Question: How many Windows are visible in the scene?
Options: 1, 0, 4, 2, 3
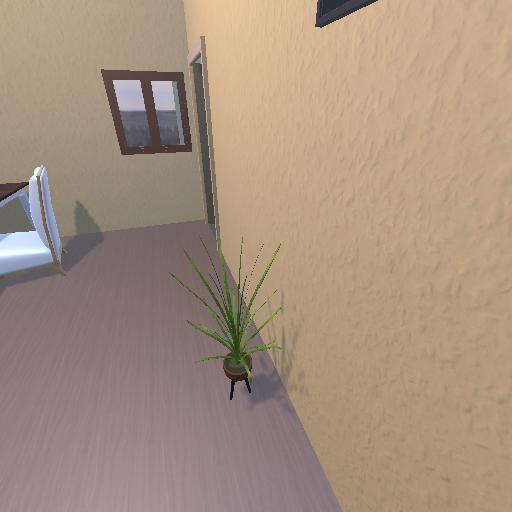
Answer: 1